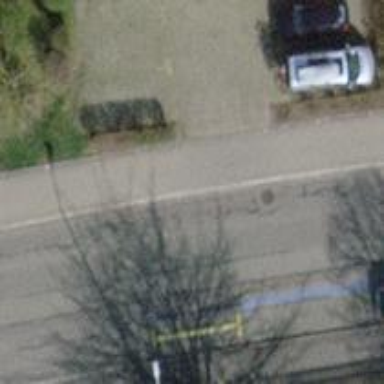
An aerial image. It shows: Service road with grass paver surface.